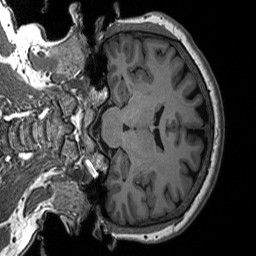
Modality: T1w
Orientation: coronal
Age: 47
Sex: male
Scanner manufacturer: siemens
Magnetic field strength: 3 T
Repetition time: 2.53 s
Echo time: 0.00219 s